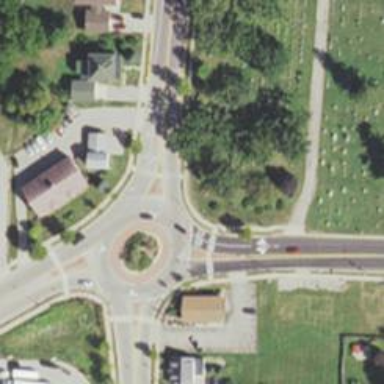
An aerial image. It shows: Marked road crossing.